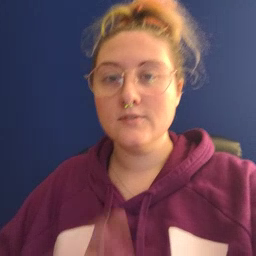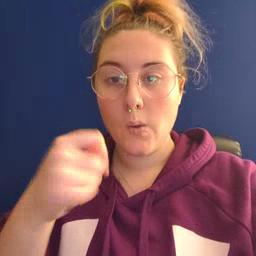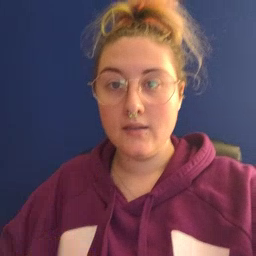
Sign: toy